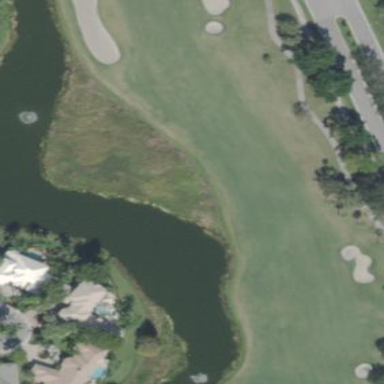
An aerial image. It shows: Grassy area designated as golf fairway.